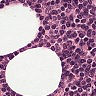
Metastatic tissue present: no